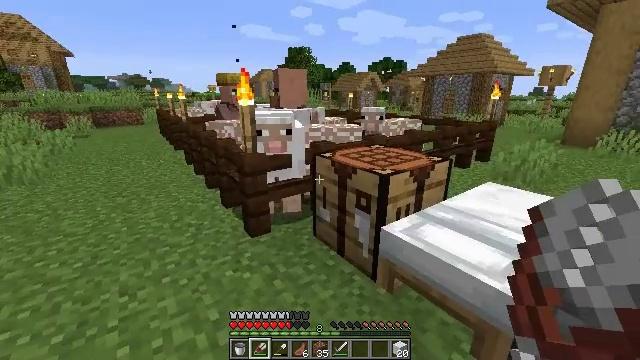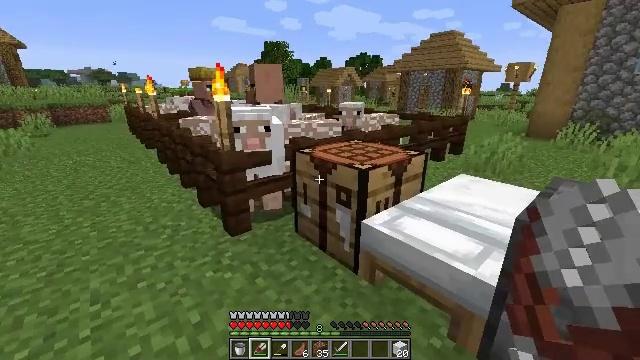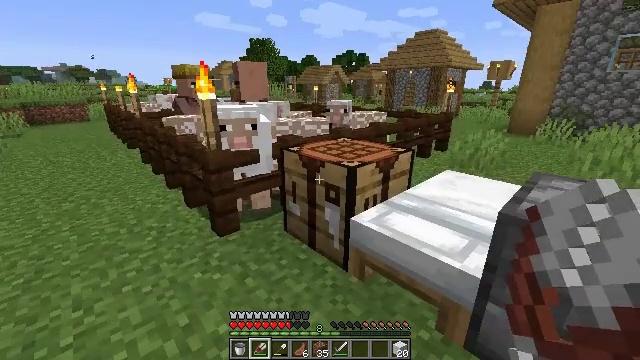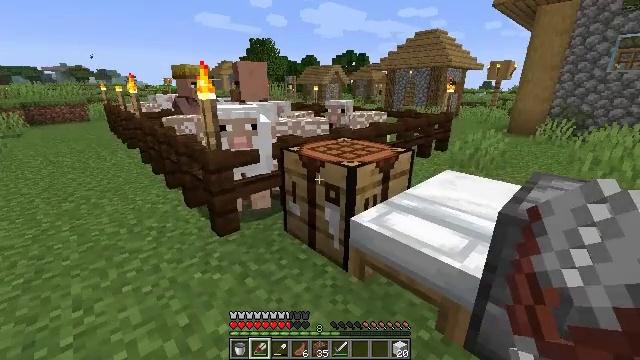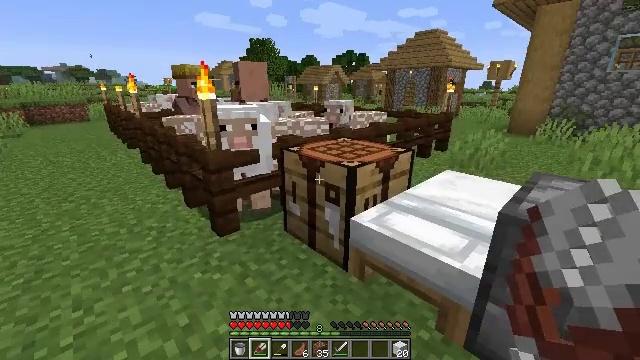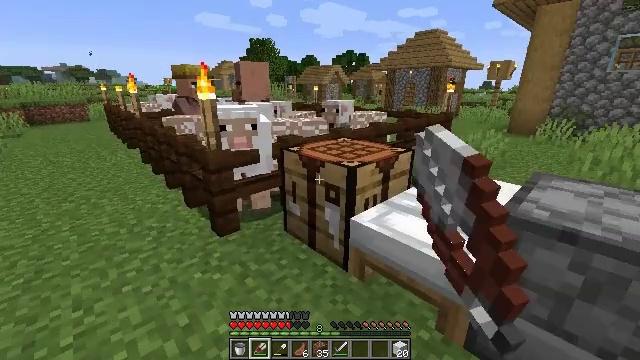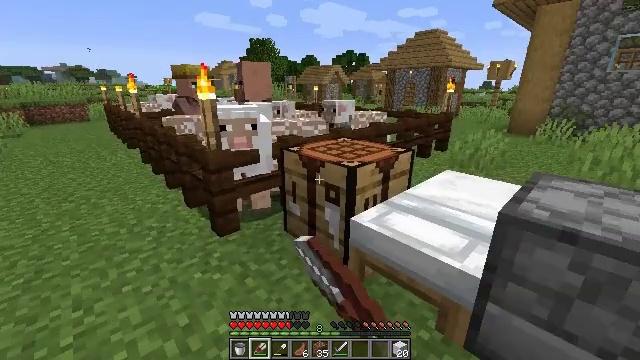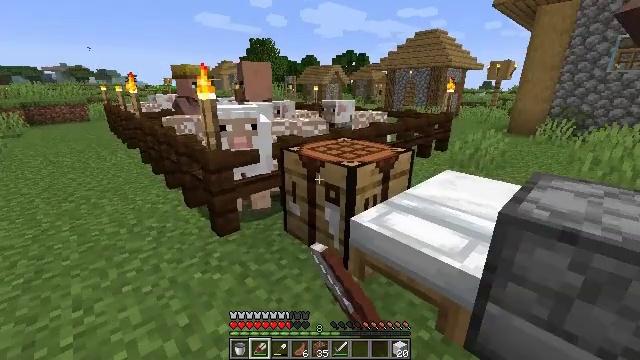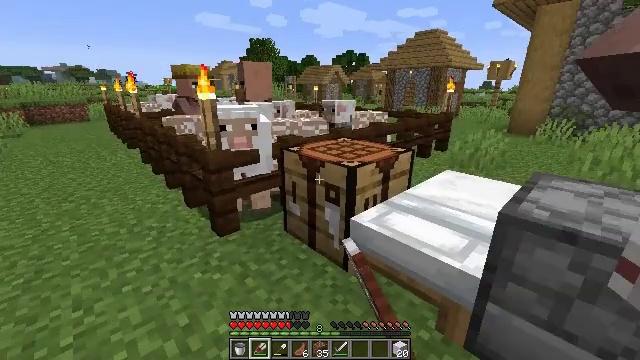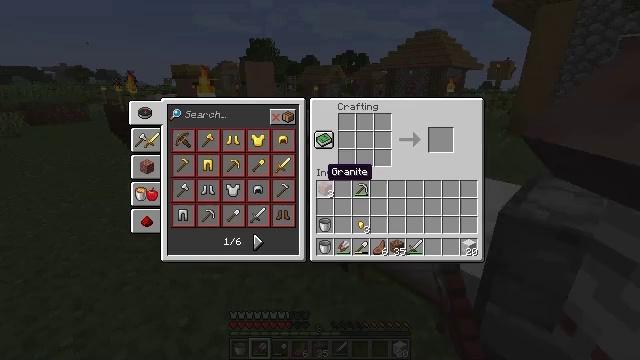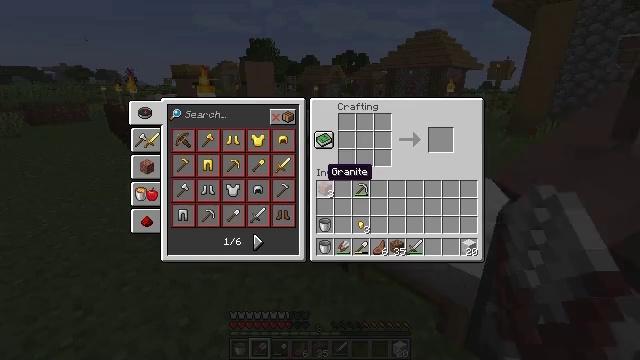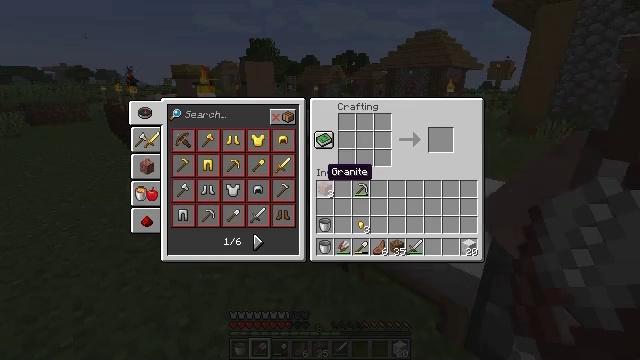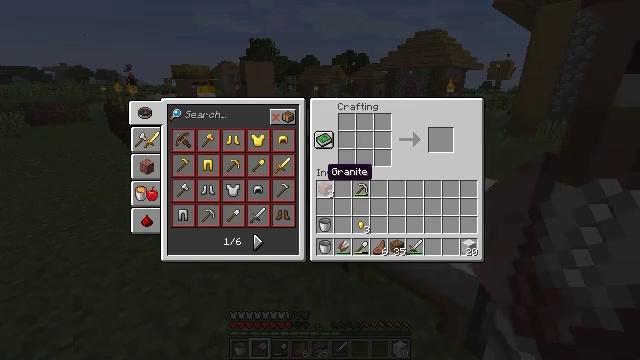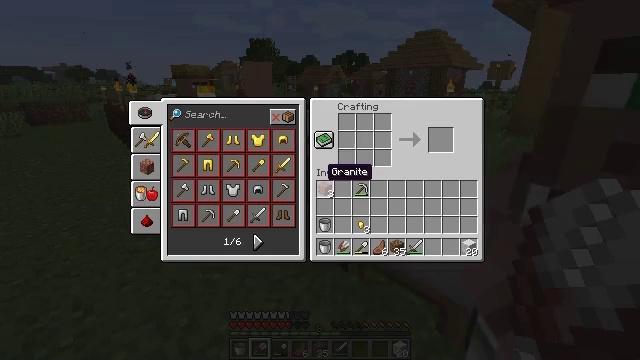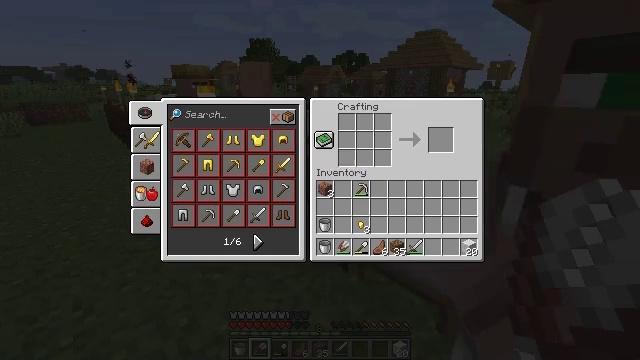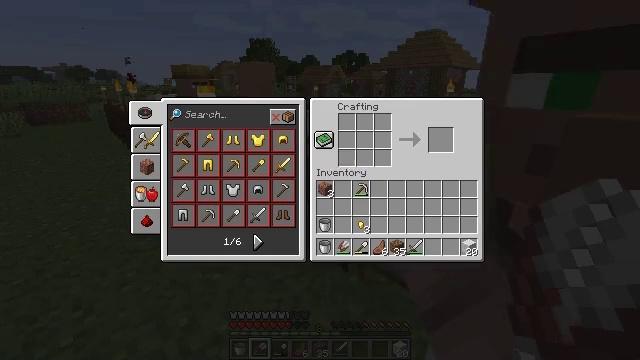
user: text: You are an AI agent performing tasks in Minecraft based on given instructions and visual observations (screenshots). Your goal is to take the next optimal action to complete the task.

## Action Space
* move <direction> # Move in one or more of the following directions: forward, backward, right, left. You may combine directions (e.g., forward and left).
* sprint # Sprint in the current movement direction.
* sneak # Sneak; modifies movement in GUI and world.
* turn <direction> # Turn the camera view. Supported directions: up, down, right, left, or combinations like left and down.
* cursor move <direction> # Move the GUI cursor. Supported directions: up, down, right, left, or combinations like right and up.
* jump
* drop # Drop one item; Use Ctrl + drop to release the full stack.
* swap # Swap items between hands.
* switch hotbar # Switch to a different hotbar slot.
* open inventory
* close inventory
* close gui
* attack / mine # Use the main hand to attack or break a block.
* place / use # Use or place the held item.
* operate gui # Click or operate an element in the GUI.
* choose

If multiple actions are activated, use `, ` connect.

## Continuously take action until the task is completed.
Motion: motion action
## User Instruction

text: Get a white carpet by placing wool in the crafting table.
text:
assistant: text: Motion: turn right
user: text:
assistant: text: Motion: turn right
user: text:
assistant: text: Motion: no_op
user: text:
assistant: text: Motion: use / place
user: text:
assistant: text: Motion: use / place
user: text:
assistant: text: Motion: use / place
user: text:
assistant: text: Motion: use / place
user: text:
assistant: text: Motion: no_op
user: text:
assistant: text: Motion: no_op
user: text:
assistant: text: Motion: no_op
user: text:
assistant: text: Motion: no_op
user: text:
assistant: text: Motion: no_op
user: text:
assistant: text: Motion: no_op
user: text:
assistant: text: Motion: turn left and up
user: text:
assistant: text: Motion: turn left and up
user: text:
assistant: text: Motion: turn left and up
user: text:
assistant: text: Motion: turn left
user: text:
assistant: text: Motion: no_op
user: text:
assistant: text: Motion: turn left
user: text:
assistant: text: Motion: turn left and up
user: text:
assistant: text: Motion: no_op
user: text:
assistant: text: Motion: no_op
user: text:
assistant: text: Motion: no_op
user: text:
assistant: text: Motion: no_op
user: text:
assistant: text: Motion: no_op
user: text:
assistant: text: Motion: no_op
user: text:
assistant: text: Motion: attack / mine
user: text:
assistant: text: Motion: attack / mine
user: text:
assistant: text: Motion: attack / mine
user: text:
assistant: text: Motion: no_op